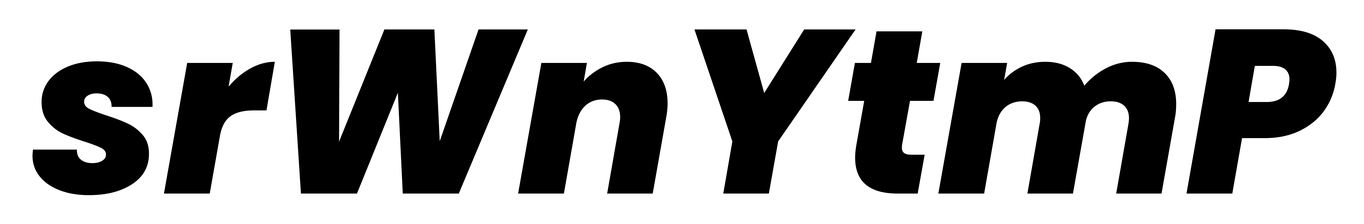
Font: Poppins-ExtraBoldItalic